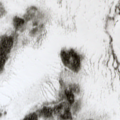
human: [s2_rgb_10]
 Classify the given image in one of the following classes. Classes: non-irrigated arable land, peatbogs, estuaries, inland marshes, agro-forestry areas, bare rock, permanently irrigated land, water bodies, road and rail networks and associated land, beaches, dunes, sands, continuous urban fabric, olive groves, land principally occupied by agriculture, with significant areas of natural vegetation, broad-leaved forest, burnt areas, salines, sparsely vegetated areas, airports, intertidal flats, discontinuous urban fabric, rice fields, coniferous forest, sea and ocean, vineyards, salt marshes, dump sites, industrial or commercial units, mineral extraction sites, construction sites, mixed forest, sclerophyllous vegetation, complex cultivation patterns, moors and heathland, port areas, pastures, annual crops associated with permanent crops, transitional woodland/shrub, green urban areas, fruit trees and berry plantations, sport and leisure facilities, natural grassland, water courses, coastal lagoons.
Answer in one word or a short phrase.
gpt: mixed forest, peatbogs